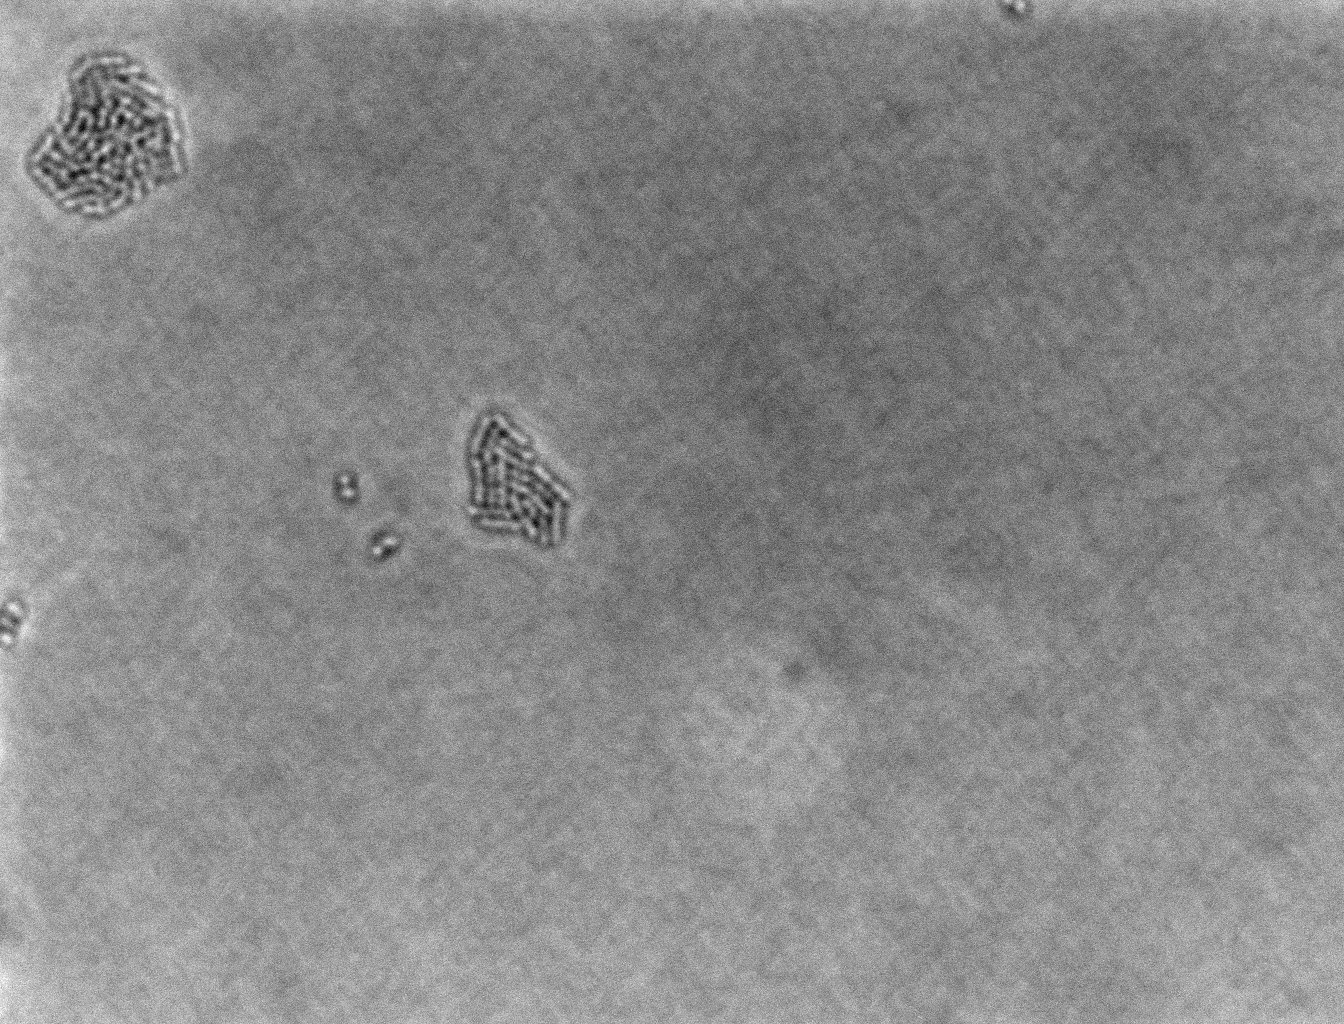
Brightfield microscopy, 60x objective, 3 h incubation